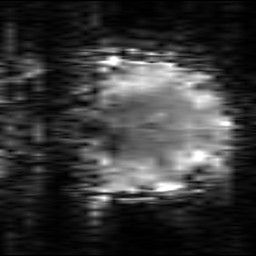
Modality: T2starw
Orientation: coronal
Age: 36
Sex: female
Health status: healthy
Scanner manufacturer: siemens
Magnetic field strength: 3 T
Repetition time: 0.7 s
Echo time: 0.02 s